Question: Count the number of objects in the diagram.
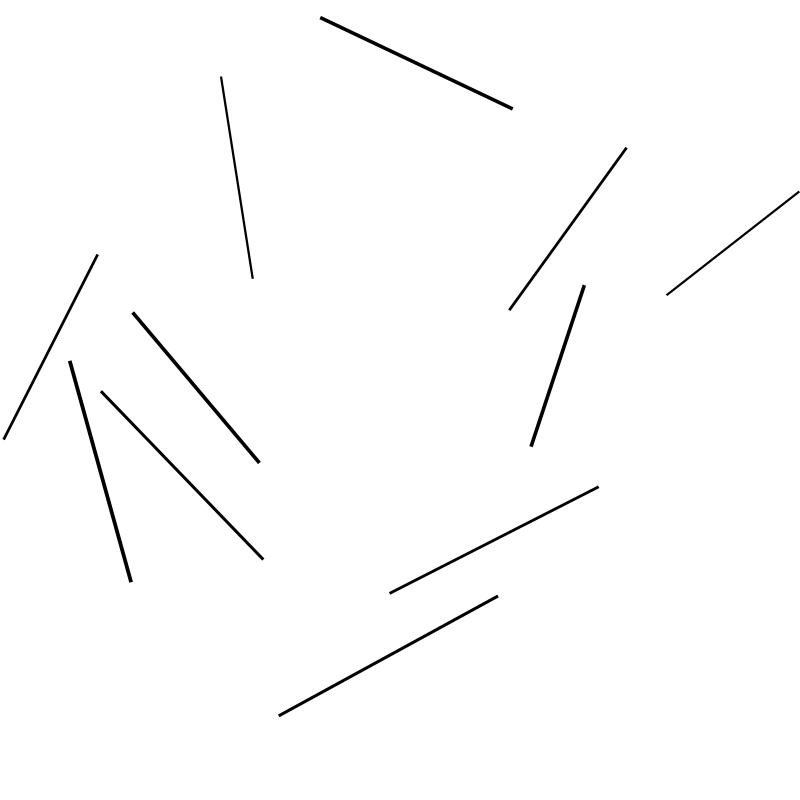
Answer: 11